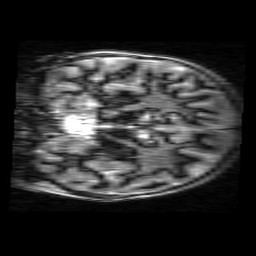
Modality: MP2RAGE
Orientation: coronal
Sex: female
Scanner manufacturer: siemens
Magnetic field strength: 3 T
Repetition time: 5 s
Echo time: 0.00355 s